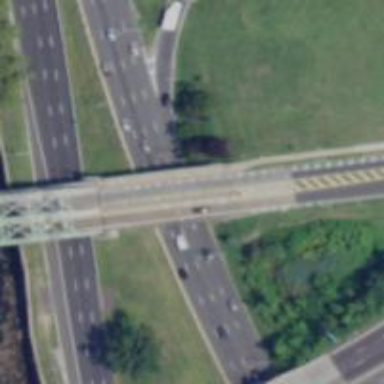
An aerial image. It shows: Urban freeway or expressway.